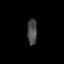
Tissue: lung
Cell type: Epithelial cells
Senescence score: 0.5609
Nuclear area (px): 251
Mean DAPI intensity: 72.088